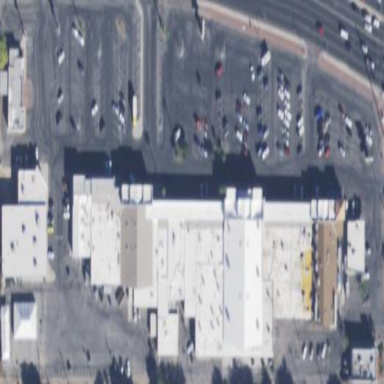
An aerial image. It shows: Parking area with surface.